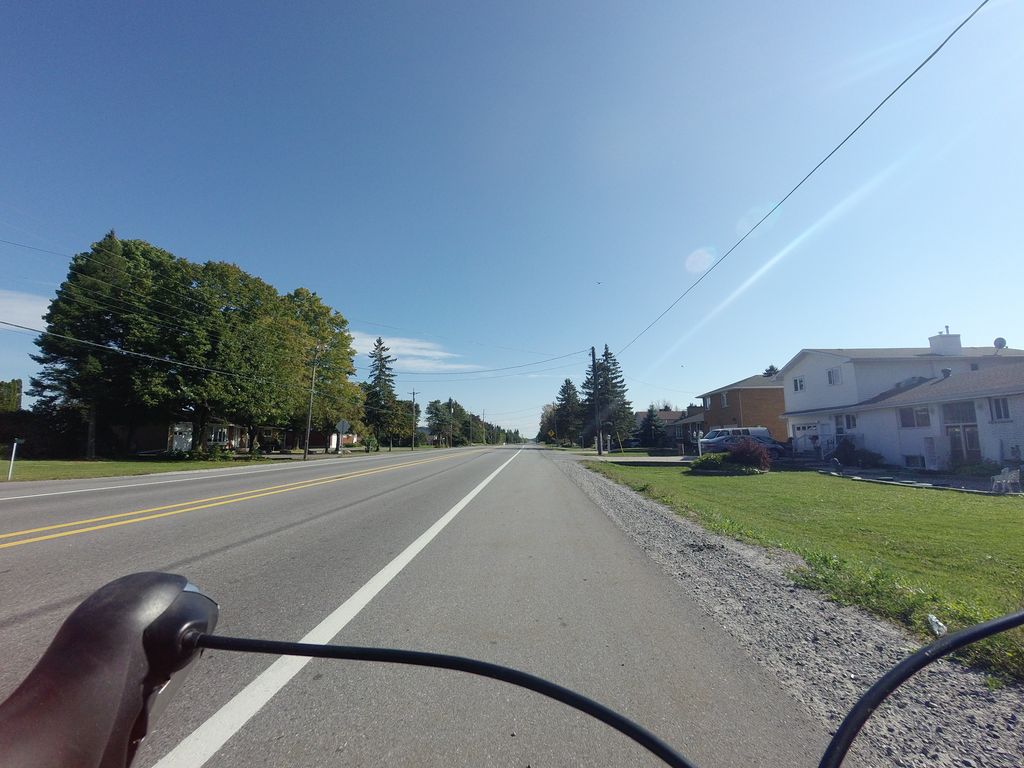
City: ottawa-gatineau